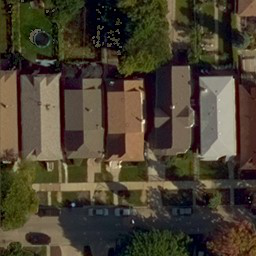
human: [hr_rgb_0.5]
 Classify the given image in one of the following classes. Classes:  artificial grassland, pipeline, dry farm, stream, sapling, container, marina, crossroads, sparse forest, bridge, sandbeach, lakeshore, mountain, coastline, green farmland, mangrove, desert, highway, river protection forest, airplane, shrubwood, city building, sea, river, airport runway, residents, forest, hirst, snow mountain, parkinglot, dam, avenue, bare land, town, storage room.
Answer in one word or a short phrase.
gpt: residents